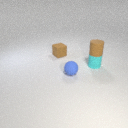
small brown rubber cylinder above small cyan rubber cylinder